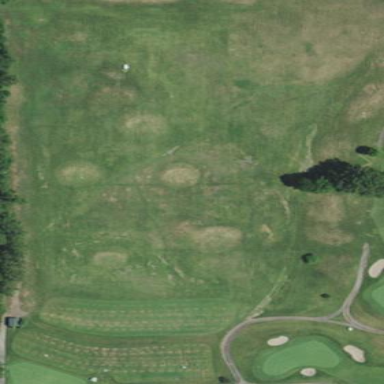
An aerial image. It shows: Grassy area designated as driving range for golf.